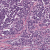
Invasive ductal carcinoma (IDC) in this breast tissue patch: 1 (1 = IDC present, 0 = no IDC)